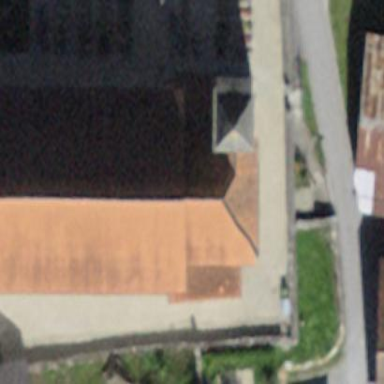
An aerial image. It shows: Church which is place of worship.